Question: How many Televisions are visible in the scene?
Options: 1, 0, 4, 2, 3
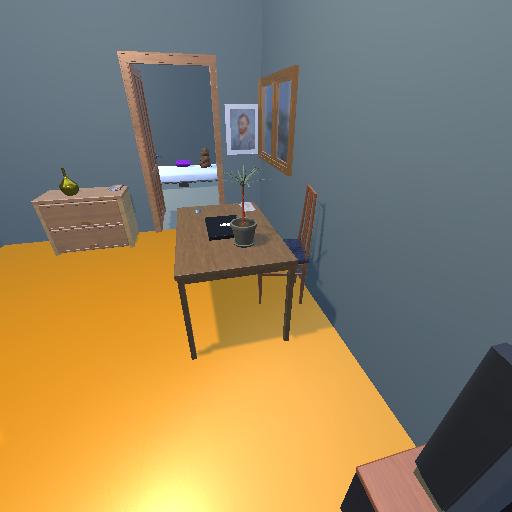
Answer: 1